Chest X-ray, AP view. Patient: 22 years old, sex M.
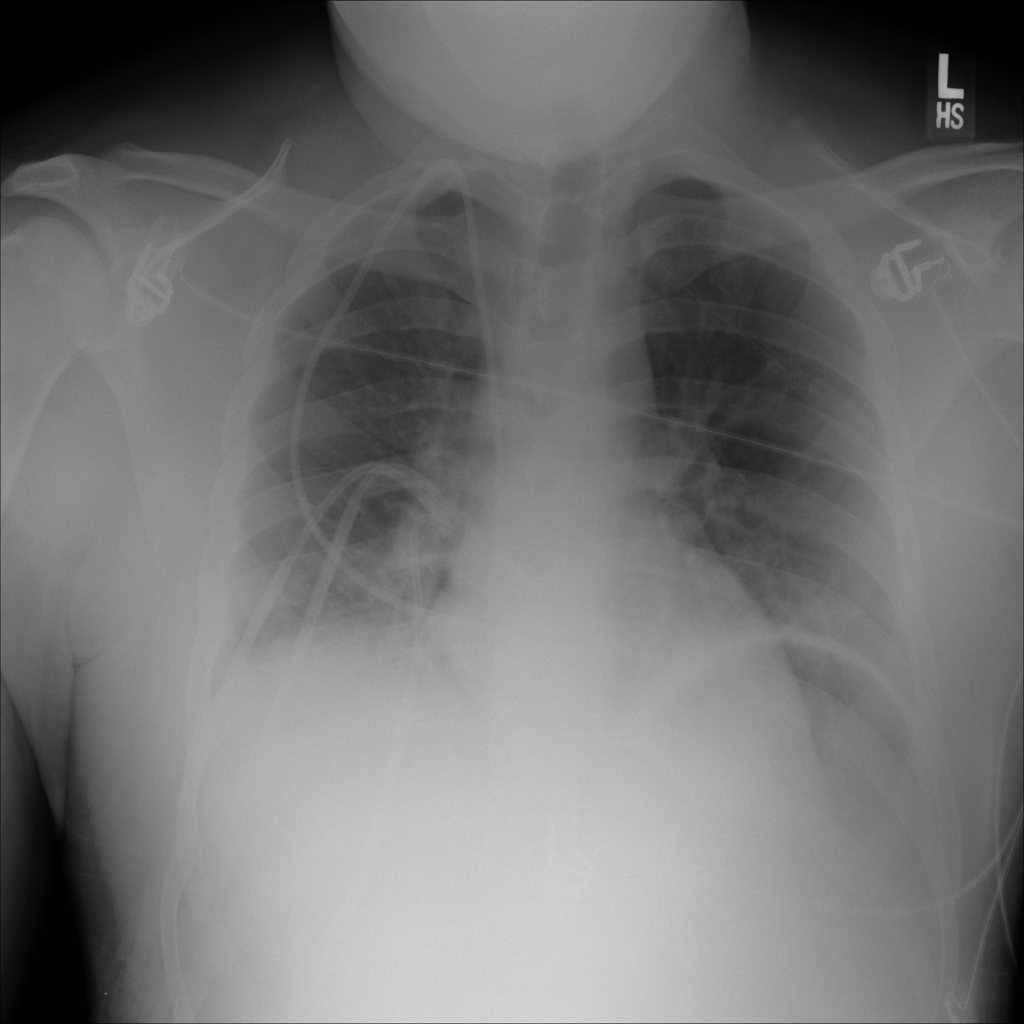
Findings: Atelectasis, Effusion, Infiltration